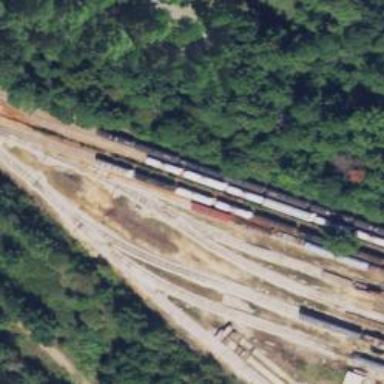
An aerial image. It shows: Preserved railway.